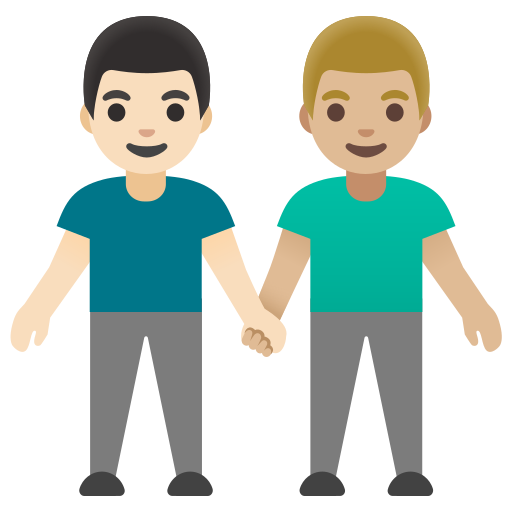
Emoji: 👨🏻‍🤝‍👨🏼